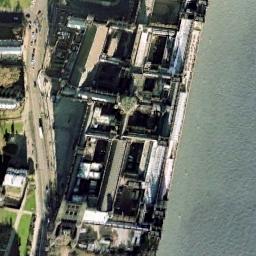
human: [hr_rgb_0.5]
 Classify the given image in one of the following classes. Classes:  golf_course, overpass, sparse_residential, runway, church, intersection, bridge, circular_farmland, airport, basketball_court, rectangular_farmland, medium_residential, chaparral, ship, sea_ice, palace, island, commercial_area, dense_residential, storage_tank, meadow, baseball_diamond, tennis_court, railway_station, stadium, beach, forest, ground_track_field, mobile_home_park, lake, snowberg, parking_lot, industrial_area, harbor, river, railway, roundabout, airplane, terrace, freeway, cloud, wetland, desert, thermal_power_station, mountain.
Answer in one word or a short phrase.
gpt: palace